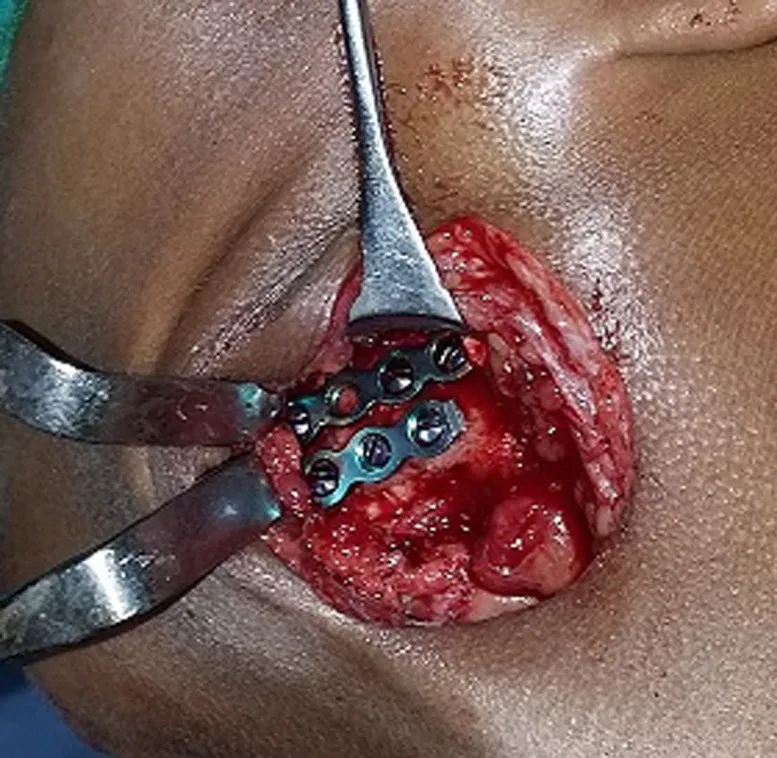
satisfactory access for placement of 2 miniplates in a 21-year-old male.
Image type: medical_photograph (other_medical_photograph)